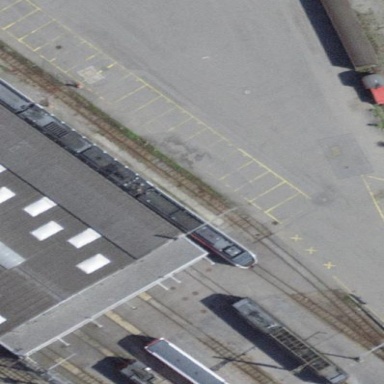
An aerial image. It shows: Building used as railway workshop.